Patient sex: M
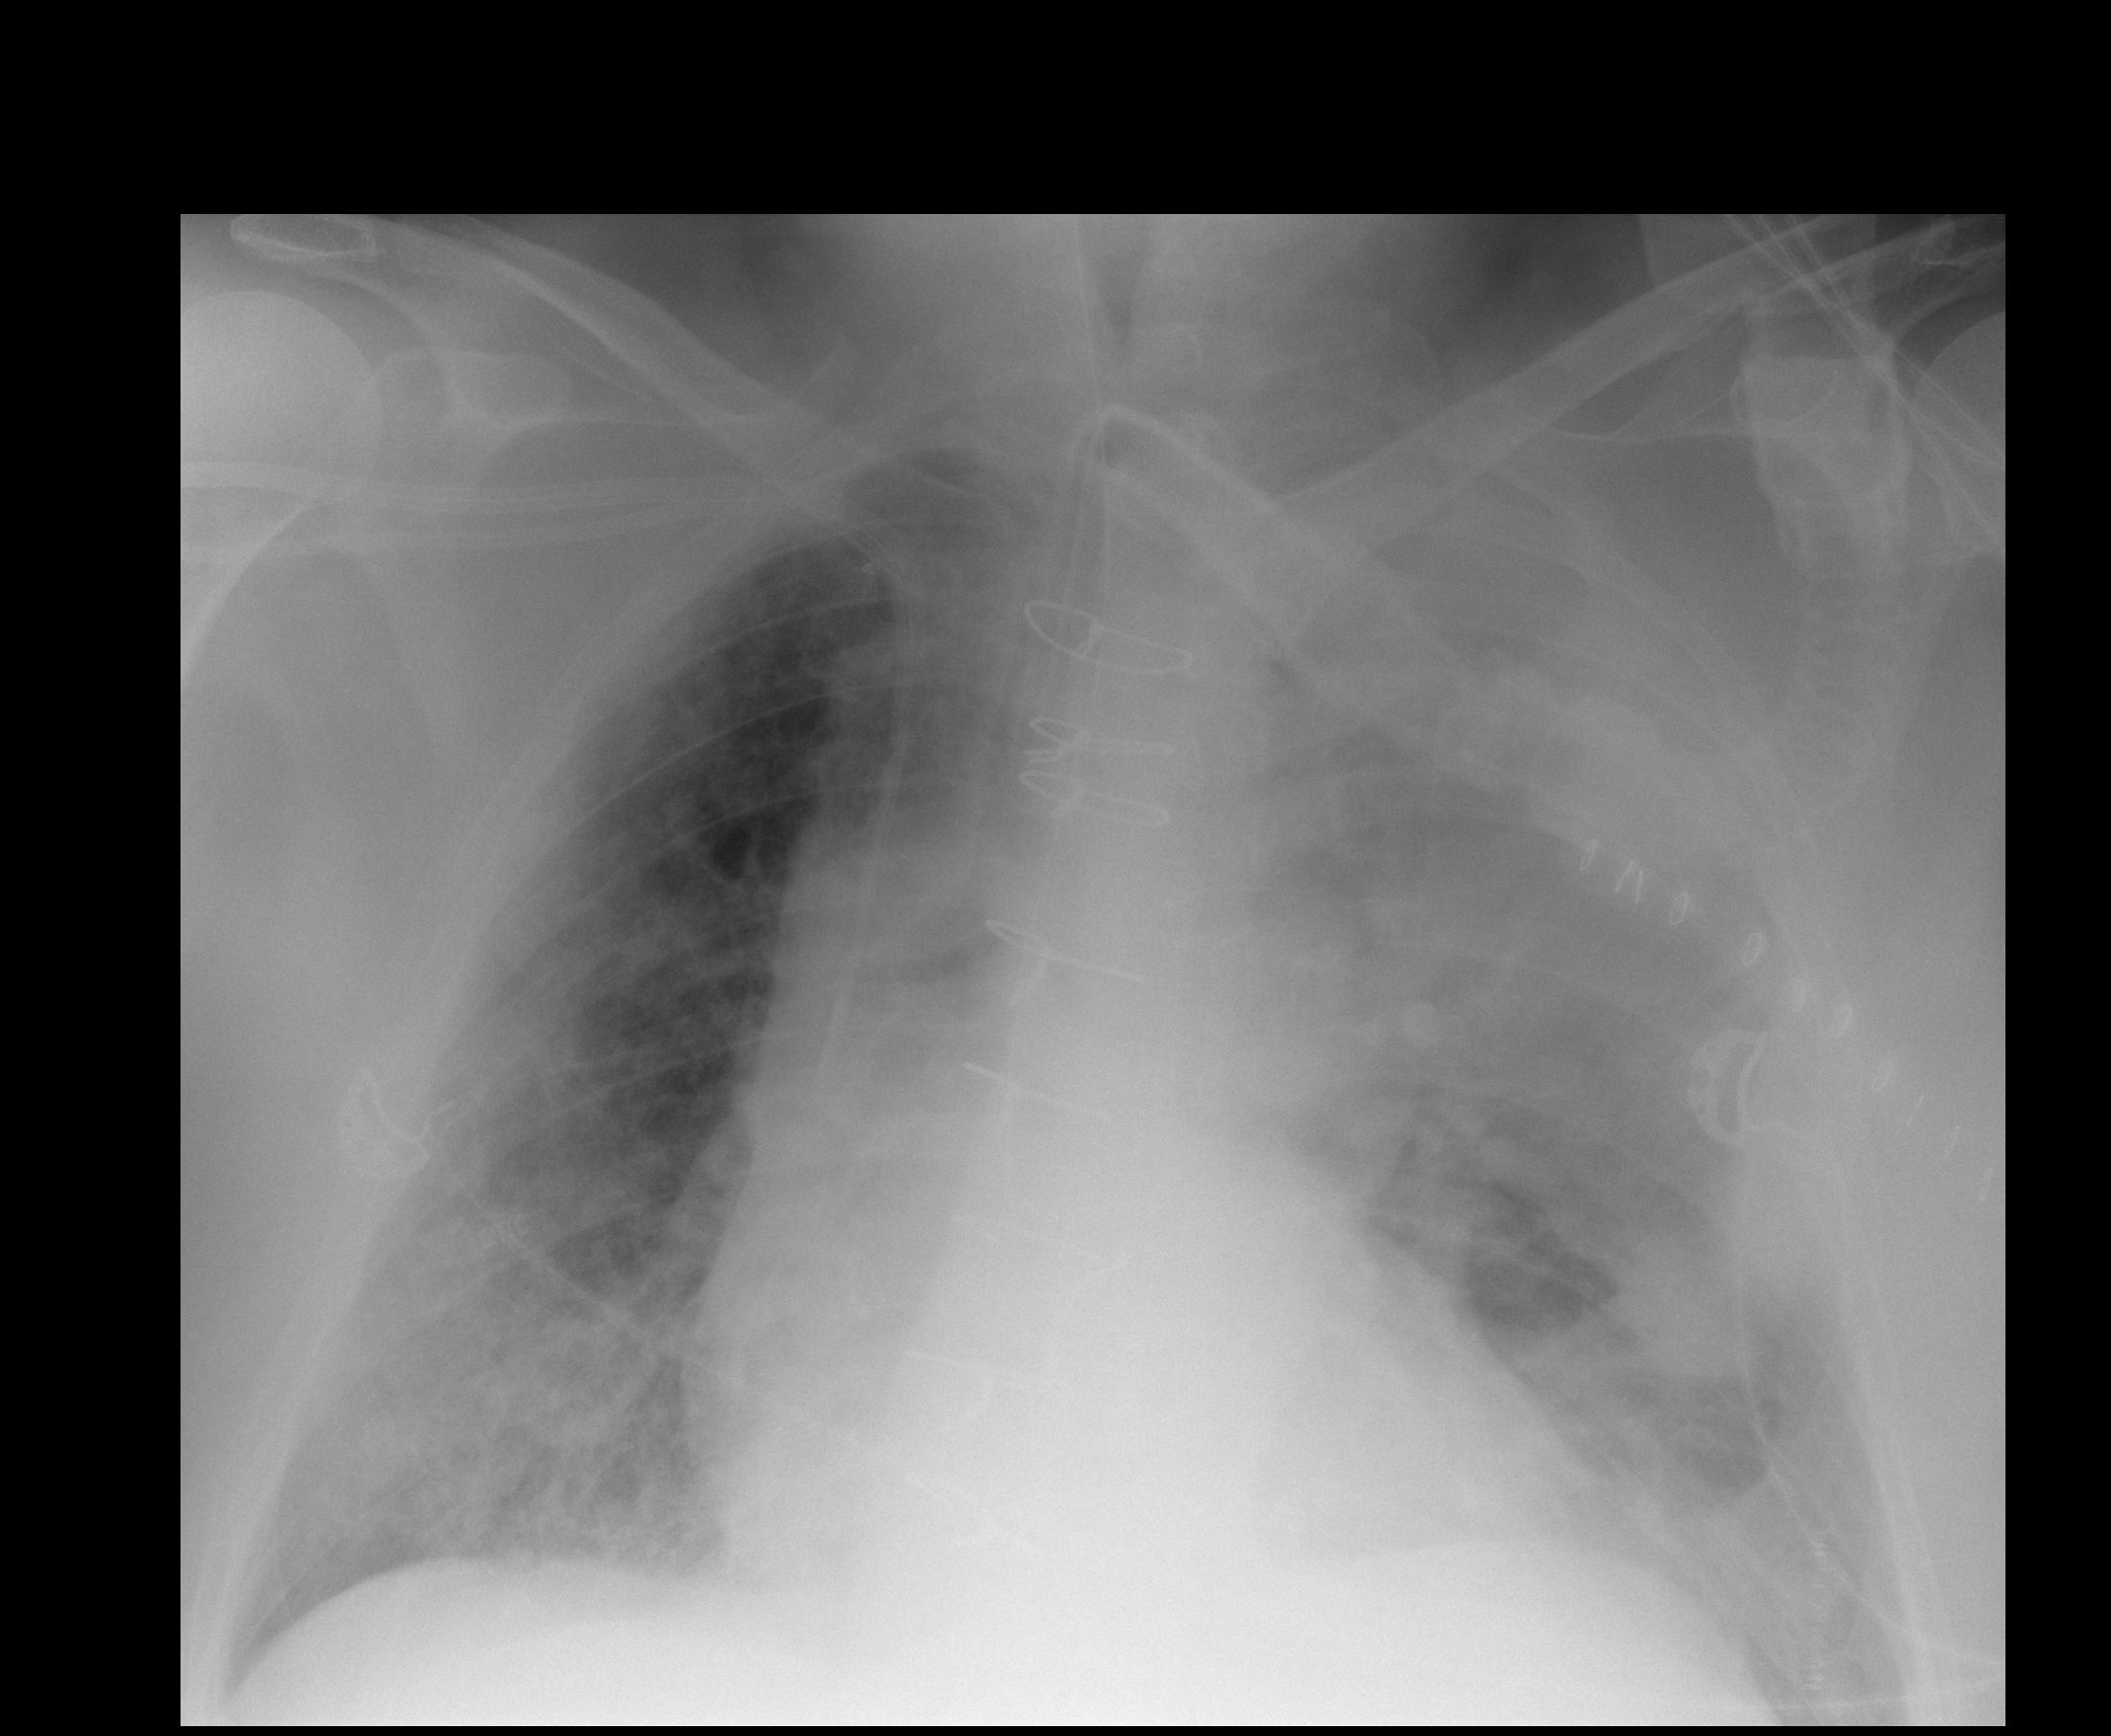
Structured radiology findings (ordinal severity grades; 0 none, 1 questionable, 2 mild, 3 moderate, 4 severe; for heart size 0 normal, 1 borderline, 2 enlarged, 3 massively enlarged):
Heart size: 1
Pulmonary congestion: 2
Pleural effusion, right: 2
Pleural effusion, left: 0
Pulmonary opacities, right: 3
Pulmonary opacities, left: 3
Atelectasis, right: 0
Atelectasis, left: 2